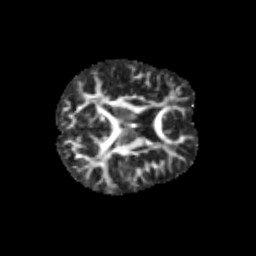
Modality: FA
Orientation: axial
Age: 12
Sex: male
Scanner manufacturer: siemens
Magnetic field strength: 3 T
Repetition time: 3.8 s
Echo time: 0.07 s